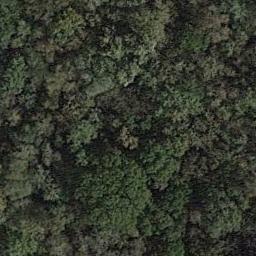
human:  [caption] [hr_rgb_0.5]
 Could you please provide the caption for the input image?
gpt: There is a winding path in this forest .

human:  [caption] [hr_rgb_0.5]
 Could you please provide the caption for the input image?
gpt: The forest has a lot of dense yellow trees and green trees .

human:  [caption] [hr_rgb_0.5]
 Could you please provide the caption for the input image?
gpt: Many green trees are in a forest .

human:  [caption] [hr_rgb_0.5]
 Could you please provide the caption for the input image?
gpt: The forest is full of green trees .

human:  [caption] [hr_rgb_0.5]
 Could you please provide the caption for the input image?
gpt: A forest with many green trees and brown trees .